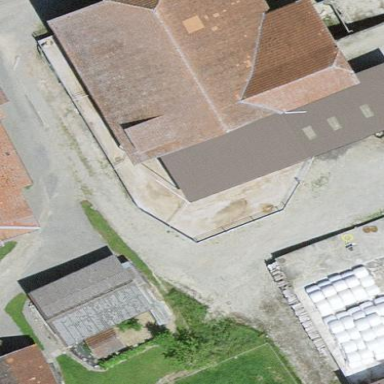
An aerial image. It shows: Farm building.